Field crop: maize
Growth stage: 2
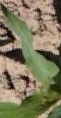
Species: maize